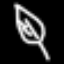
Label: leaf